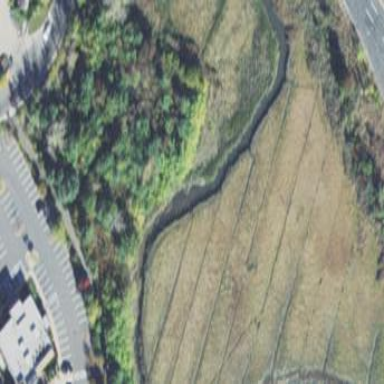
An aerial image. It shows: Saltmarsh wetland area.